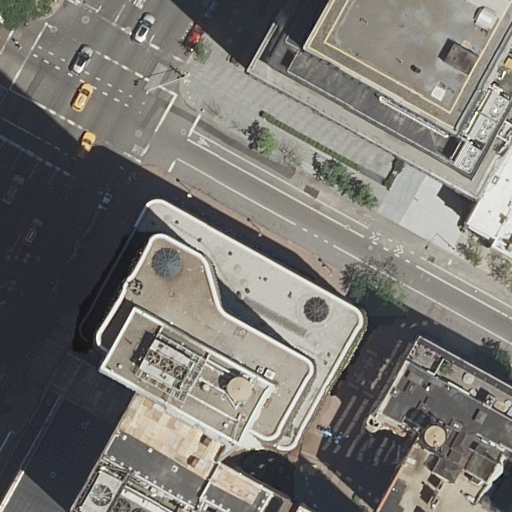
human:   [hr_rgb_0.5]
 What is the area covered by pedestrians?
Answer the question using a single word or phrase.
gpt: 1713m2

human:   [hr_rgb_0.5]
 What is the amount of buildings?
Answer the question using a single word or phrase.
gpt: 7

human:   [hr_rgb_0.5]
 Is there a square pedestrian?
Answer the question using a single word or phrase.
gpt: no

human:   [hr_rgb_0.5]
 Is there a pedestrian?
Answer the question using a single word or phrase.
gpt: yes

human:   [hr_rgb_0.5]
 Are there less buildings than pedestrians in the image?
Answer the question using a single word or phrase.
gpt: no

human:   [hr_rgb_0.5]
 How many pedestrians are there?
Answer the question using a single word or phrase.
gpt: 2

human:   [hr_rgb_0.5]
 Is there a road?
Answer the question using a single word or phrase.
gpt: yes

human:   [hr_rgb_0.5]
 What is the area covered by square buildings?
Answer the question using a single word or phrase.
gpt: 0m2

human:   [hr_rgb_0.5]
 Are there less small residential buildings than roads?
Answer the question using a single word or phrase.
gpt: no

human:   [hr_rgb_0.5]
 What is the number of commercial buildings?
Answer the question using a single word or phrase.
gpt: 0

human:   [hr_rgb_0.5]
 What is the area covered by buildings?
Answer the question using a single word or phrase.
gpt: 4097m2

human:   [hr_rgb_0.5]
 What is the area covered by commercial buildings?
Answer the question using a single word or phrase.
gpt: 0m2

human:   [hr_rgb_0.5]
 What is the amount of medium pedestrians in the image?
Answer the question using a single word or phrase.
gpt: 0

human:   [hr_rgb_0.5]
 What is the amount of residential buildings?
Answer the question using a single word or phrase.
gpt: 7

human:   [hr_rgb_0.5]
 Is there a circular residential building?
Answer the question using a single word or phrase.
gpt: no

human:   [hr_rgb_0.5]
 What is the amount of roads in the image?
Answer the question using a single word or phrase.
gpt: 2

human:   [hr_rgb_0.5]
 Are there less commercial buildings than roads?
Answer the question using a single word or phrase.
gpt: yes

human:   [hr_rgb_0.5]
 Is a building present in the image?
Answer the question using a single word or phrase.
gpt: yes

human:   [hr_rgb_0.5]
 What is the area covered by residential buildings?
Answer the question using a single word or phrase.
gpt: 4097m2

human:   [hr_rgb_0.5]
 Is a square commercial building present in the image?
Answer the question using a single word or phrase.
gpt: no

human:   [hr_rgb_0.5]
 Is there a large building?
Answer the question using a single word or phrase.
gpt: yes

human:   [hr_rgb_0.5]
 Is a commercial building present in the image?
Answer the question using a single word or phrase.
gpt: no

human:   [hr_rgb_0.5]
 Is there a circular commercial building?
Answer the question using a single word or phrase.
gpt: no

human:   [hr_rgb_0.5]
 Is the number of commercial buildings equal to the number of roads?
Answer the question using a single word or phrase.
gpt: no

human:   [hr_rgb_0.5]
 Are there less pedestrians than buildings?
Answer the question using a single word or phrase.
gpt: yes

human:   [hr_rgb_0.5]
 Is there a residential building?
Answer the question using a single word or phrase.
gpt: yes

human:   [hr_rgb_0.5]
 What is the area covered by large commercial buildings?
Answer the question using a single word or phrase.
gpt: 0m2

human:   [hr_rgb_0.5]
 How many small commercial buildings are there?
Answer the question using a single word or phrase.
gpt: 0

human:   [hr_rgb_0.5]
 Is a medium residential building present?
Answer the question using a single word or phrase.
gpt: no

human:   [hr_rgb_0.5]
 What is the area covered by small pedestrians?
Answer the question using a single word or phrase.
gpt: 58m2

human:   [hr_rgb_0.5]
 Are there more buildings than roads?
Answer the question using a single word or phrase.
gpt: yes

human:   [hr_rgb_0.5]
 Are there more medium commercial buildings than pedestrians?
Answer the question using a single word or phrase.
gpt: no

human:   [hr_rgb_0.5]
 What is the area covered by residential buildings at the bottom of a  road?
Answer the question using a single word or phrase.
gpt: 2579m2

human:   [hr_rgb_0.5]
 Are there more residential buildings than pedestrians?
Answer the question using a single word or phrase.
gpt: yes

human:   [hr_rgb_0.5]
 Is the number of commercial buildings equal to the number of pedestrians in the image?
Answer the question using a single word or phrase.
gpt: no

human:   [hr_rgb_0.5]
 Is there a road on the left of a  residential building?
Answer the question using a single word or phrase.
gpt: yes

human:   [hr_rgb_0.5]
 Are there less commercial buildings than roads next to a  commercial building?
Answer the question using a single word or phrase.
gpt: no

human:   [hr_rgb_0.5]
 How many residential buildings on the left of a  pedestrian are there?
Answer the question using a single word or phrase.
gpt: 1

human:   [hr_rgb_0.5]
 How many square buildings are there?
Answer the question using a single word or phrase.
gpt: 0

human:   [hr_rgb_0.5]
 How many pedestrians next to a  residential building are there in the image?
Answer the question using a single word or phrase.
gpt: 2

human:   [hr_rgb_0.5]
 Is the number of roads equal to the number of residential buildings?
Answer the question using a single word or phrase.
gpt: no

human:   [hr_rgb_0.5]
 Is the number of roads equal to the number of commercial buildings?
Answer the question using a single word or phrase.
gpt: no

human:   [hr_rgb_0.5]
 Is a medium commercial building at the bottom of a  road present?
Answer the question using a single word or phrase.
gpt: no

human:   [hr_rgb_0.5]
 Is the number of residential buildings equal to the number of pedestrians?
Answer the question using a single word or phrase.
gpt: no

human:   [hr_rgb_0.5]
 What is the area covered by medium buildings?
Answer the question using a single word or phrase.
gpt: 0m2

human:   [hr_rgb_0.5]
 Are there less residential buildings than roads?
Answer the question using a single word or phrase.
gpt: no

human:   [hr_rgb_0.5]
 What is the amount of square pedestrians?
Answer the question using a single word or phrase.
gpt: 0

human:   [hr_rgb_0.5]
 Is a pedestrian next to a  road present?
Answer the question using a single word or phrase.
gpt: yes

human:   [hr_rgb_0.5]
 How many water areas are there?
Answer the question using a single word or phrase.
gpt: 0

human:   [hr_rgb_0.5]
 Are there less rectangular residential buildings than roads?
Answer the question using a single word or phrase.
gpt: no

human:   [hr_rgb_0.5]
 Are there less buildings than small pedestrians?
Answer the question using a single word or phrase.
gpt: no

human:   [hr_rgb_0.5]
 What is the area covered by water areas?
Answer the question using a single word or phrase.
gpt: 0m2

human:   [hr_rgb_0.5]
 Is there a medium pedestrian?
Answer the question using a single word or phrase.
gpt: no

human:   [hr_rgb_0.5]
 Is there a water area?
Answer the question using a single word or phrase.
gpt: no

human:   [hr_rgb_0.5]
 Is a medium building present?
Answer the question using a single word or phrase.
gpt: no

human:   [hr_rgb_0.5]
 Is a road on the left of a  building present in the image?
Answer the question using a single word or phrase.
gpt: yes

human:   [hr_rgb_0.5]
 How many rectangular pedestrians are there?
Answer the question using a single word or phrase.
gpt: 1

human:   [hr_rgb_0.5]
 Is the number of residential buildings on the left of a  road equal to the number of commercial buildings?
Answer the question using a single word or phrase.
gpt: no

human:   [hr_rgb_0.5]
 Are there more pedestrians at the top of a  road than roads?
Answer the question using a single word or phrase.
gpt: no

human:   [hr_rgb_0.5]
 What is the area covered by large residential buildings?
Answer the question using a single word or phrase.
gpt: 3926m2

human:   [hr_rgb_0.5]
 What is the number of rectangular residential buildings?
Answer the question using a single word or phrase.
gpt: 4

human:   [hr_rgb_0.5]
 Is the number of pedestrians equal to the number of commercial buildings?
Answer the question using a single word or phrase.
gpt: no

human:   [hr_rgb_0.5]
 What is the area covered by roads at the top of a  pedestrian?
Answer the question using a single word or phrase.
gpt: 0m2

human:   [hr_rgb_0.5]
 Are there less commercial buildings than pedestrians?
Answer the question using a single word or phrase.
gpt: yes